Question: '''
import java.io.IOException;
import java.io.PrintWriter;
import java.util.ArrayList;
import javax.servlet.ServletException;
import javax.servlet.annotation.WebServlet;
import javax.servlet.http.HttpServlet;
import javax.servlet.http.HttpServletRequest;
import javax.servlet.http.HttpServletResponse;
import net.sf.json.JSONArray;
import net.sf.json.JSONObject;
import com.google.gson.Gson;
@WebServlet("/GetJSONUser")
public class GetJSONUser extends HttpServlet {
protected void doGet(HttpServletRequest request, HttpServletResponse response) throws ServletException, IOException {
System.out.println("##QUERY STRING(Get): "+request.getQueryString());
PrintWriter writer = response.getWriter();
Gson json = new Gson();
ArrayList<User> userList = UserService.GetUserList(getServletContext());
try{
JSONObject responseData = new JSONObject();
JSONArray cellArray = new JSONArray();
JSONArray cell = new JSONArray();
JSONObject cellObject = new JSONObject();
for(int i=0;i<userList.size();i++)
{
cellObject.put("id",i+1);
cell = new JSONArray();
cell.add(userList.get(i).id);
cell.add( userList.get(i).username);
cell.add(userList.get(i).roleId);
cellObject.put("cell", cell);
cellArray.add(cellObject);
}
responseData.put("page", 1);
responseData.put("total", 1);
responseData.put("records ", userList.size());
responseData.put("rows", cellObject);
String jsonReturn = json.toJson(responseData);
System.out.println(jsonReturn);
writer.print(jsonReturn);
}
catch(Exception e)
{
System.out.println(e);
}
}
protected void doPost(HttpServletRequest request, HttpServletResponse response) throws ServletException, IOException {
System.out.println("##QUERY STRING: "+request.getParameterMap());
PrintWriter writer = response.getWriter();
Gson json = new Gson();
ArrayList<User> userList = UserService.GetUserList(getServletContext());
String jsonReturn = json.toJson(userList);
System.out.println(jsonReturn);
writer.print(jsonReturn);
}
}
'''
Source not found
the source attached does not contain the source for the file ApplicationFilterChain.class
When it reaches the line
JSONObject responseData = new JSONObject();

both Gson.jar and json-lib-2.4-jdk15.jar are in lib folder
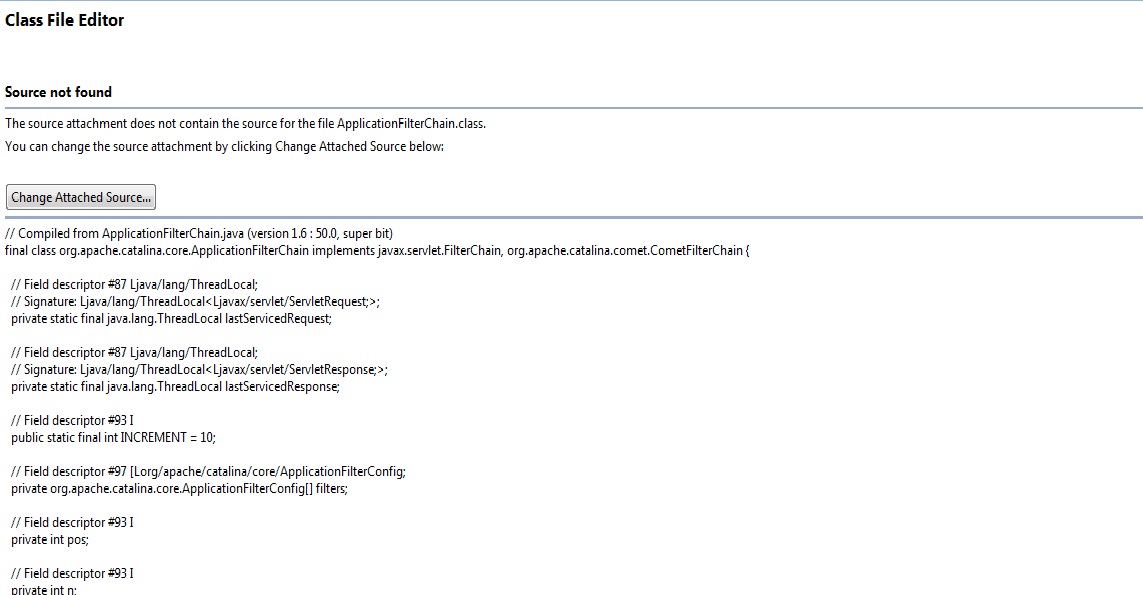
Answer: Instead of
'''
import net.sf.json.JSONArray;
import net.sf.json.JSONObject;
'''
try
'''
import com.google.gson.JsonObject;
import com.google.gson.JsonArray;
'''